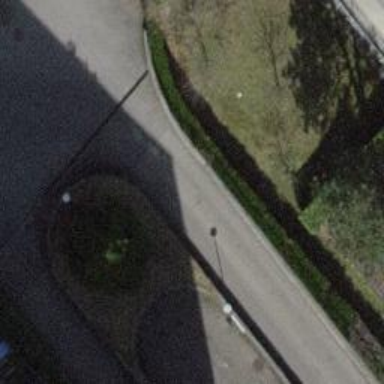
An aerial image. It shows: Residential road with no sidewalk.